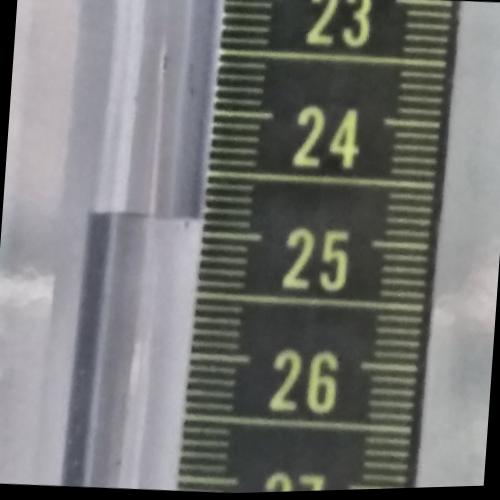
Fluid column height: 24.9 cm